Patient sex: M
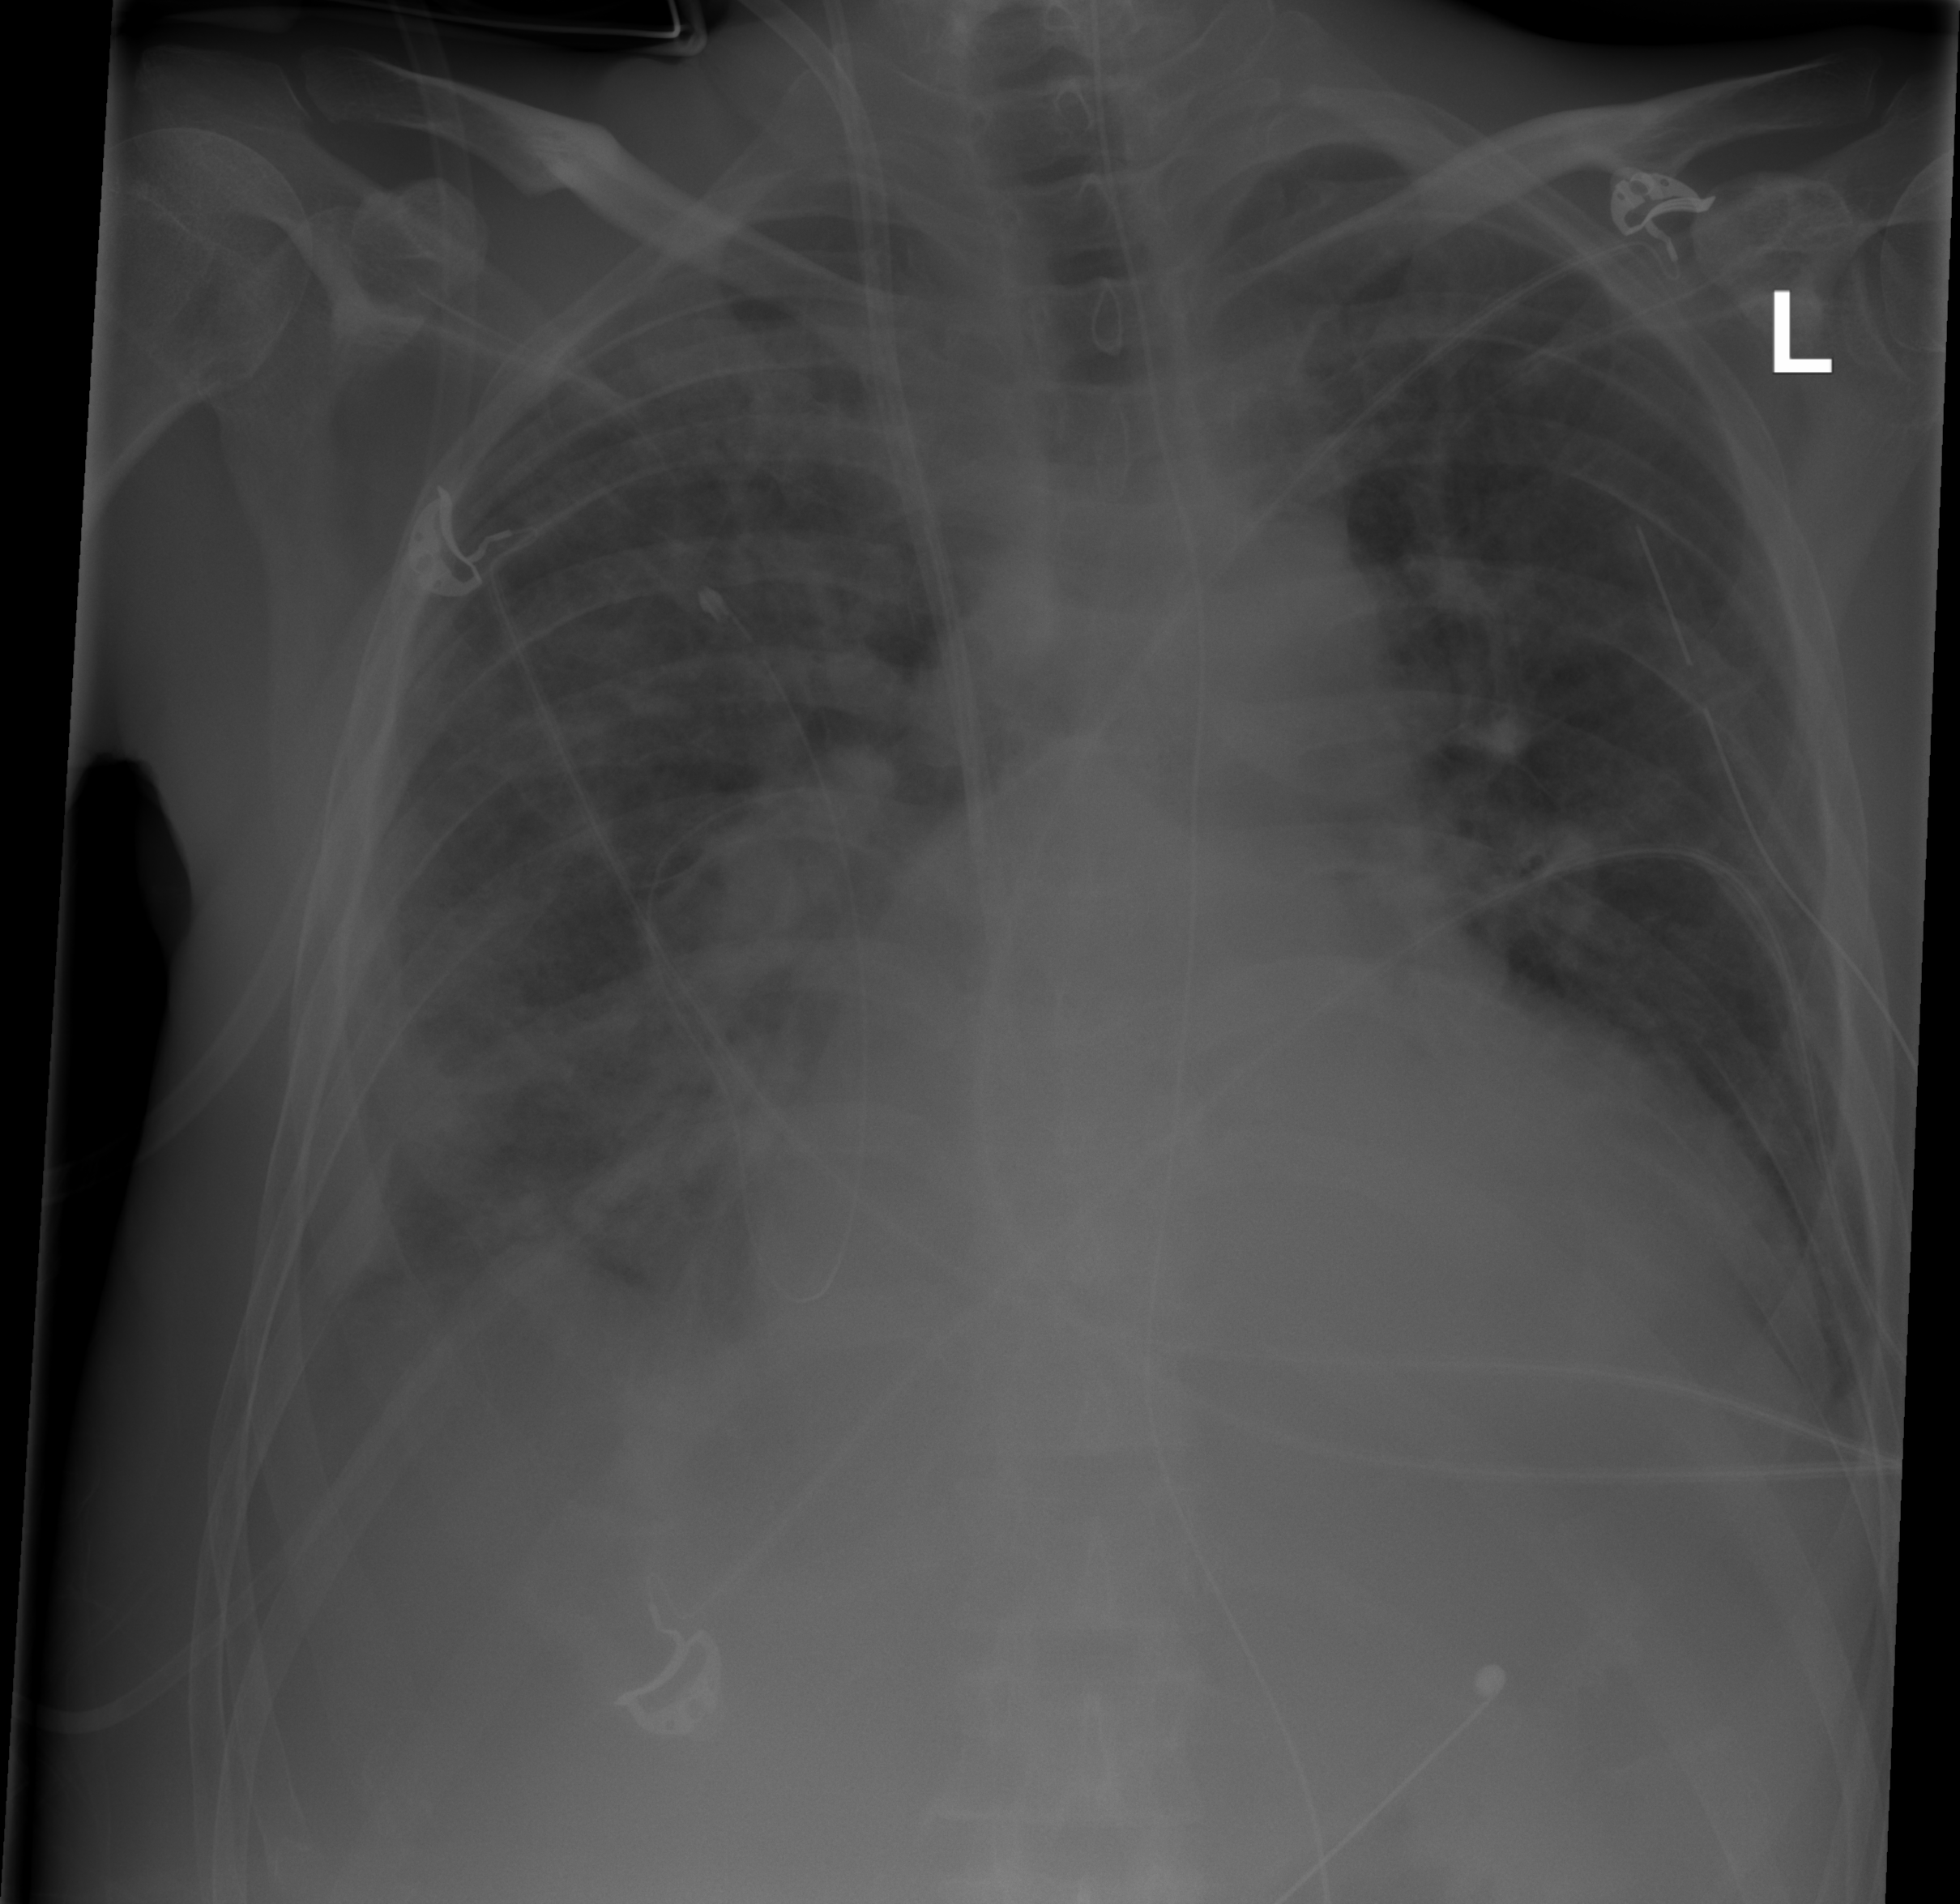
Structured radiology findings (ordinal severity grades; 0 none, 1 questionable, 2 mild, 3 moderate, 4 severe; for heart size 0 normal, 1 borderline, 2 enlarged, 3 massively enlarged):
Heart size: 3
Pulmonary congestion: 2
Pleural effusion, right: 2
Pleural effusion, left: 0
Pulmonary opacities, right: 3
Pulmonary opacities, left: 0
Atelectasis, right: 2
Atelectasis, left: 0